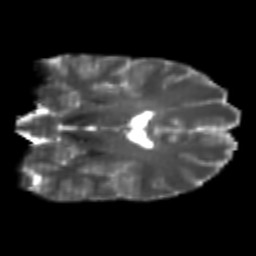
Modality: T2w
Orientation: coronal
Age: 24
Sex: female
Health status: healthy
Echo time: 0.074 s